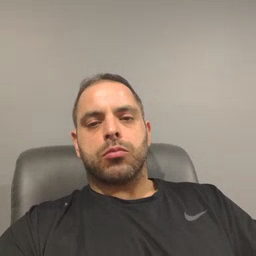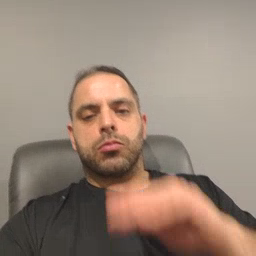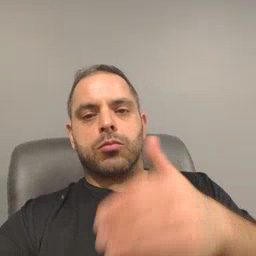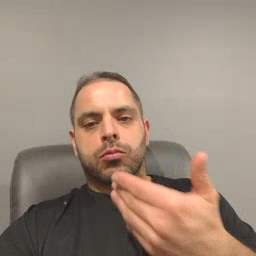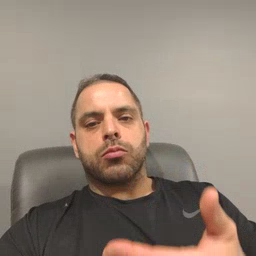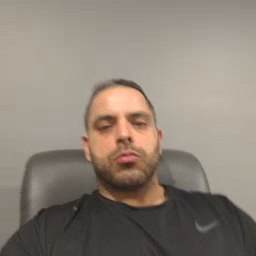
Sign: all